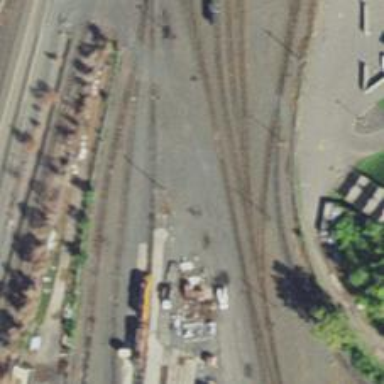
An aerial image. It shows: View of railway yard.